Question: I have (macroeconomic) annual data from the "Penn World Tables". I'm having problems with the date labels. As you can see below, the dates are expressed as decimals. I've made several attempts to fix it, but failed repeatedly: I turn to you for help.

This occurs, I think, because the "dates" (whole numbers like 2000, 2001, etc.) are treated as 'numeric' rather than as 'dates'.
If pwt indicates the name of my dataframe, and year indicates the column that stores the "dates", this is what I've tried, with no success:
'''
pwt$year <- strptime(pwt$year, format = "%Y")
pwt$year <- as.Date(as.character(pwt$year), format("%Y"), origin = "1970-01-01")
pwt$year <- as.Date(pwt$year, format='%Y-01-01', origin = "1970-01-01")
pwt$year <- as.yearmon(pwt$year) # requires zoo package
'''
Let me now present the data. I will show you steps that should recreate the data.
'''
### Define directories
if(.Platform$OS.type == "windows"){
currentdir <- "c:/R/pwt"
} else {
currentdir <- "~/R/pwt"}
setwd(currentdir)
# download and save data in current directory
download.file("http://www.rug.nl/research/GGDC/data/pwt/V80/pwt80.xlsx", "pwt80.xlsx", mode="wb")
# **Edit** binary mode "wb" needed!
# convert and save the data sheet in csv format
library(gdata)
installXLSXsupport() # support for xlsx format
DataSheet <- read.xls("pwt80.xlsx", sheet="Data") # load the Data sheet only
write.csv(DataSheet, file=paste("pwt80", "csv", sep="."), row.names=FALSE)
# read pwt80.csv data stored in current directory
pwt80 <- read.csv(paste(currentdir, "pwt80.csv", sep="/"))
# use -subset- to get specifc countries and variables.
countries <- c("ESP", "ITA")
variables <- c("country", "countrycode", "year", "rgdpo", "pop")
pwt <- subset(#
pwt80
, countrycode %in% countries
, select = variables
)#
'''
I am now interested in plotting the GDP per Capita for the above subsample of countries. So here is some code that intends to do that.
'''
# Plot data with qplot
library(ggplot2)
qp <- qplot(#
year
, rgdpo/pop
, data = subset(pwt80, countrycode %in% countries)
, geom = "line"
, group = countrycode
, color = as.factor(countrycode)
)#
qp <- qp +
xlab("") +
ylab("Real GDP Per Capita (international $, 2005 prices, chain)") +
theme(legend.title = element_blank()) +
coord_trans(y = "log10")
'''
Dates look okay at this point, but things start to go wrong when I "zoom" with xlim and ylim:
'''
qp <- qp + xlim(2000,2010) + ylim(22000,35000)
qp
'''
The same problem exists if I use ggplot instead of qplot.
'''
# Plot data with ggplot
ggp <- ggplot(pwt,aes(x=year,y=rgdpo/pop,color=as.factor(countrycode),group=countrycode)) +
geom_line()
ggp <- ggp +
xlab("") +
ylab("Real GDP Per Capita (international $, 2005 prices, chain)") +
theme(legend.title = element_blank()) +
coord_trans(y = "log10")
ggp
ggp <- ggp + xlim(2000,2010) + ylim(22000,35000)
ggp
'''
Removed question related to 'xts' objects. Removed the 'dput()' to shorten question.
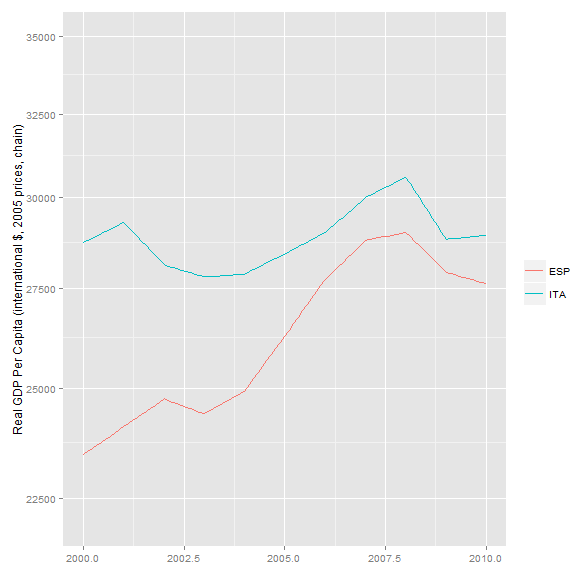
Answer: Variable 'year' is not treated as date because it has only year values. For the date you need also month and day value. In this situation easiest would be to use 'scale_x_continuous()' and set your own 'breaks='.
Also you mentioned that you want to zoom plot - then you should use 'coord_cartesian()' instead of 'xlim()' as 'xlim()' will drop unused data (date outside the range) from calculation.
'''
qp+coord_cartesian(xlim=c(2000,2010),ylim=c(22000,35000))+
scale_x_continuous(breaks=seq(2000,2010,2))
'''
If you really need 'year' values as date then you can add to those values some arbitrary month and day values and then convert this to date object.
'''
pwt$year2<-as.Date(paste0(pwt$year,"-01-01"),format="%Y-%m-%d")
'''
If the date object is used for the x axis then in 'coord_cartesion()' for 'xlim=' you should provide also limits as date object. To control x axis formating use 'scale_x_date()'.
'''
library(scales)
qp+coord_cartesian(xlim=as.Date(c("2000-01-01","2010-01-01")),ylim=c(22000,35000))+
scale_x_date(breaks=date_breaks("2 years"),labels=date_format("%Y"))
'''